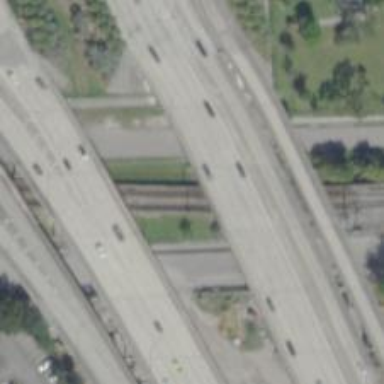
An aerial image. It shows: Rail line running along electrified embankment.